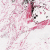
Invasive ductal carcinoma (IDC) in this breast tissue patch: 0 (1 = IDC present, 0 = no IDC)